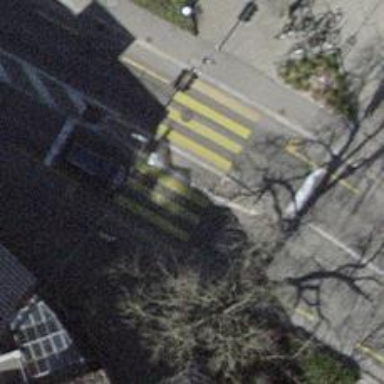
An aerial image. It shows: Crossing with traffic signals and pedestrian island.